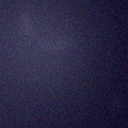
Screen state: off